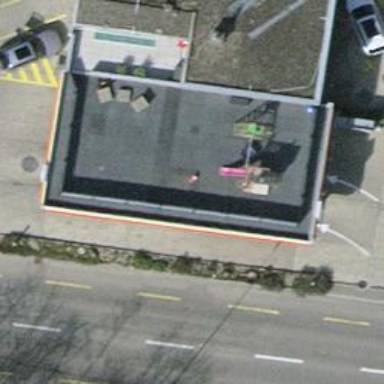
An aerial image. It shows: Fuel station.